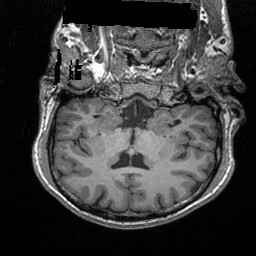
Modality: T1w
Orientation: sagittal